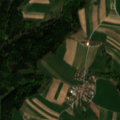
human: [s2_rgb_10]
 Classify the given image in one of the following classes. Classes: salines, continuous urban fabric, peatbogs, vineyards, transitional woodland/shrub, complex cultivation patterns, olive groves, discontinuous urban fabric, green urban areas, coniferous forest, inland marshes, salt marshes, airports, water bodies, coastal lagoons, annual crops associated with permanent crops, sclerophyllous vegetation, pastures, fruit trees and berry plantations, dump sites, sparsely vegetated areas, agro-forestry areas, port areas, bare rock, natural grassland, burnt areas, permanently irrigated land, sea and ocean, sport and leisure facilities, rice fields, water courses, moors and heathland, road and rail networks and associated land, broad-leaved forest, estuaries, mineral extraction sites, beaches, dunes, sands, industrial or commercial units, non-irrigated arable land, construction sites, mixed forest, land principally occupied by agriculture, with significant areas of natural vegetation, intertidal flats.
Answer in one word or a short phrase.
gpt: non-irrigated arable land, complex cultivation patterns, mixed forest